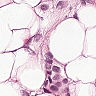
Metastatic tissue present: yes